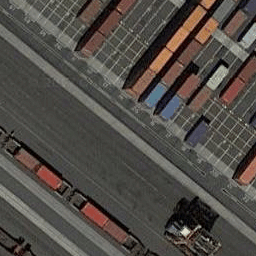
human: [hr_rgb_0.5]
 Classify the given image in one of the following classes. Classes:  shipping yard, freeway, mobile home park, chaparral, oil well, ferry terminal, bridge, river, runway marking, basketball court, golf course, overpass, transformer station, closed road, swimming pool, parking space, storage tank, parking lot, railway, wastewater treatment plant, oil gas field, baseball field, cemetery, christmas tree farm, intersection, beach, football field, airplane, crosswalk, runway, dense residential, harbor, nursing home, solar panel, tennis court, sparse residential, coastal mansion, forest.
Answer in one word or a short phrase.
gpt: shipping yard